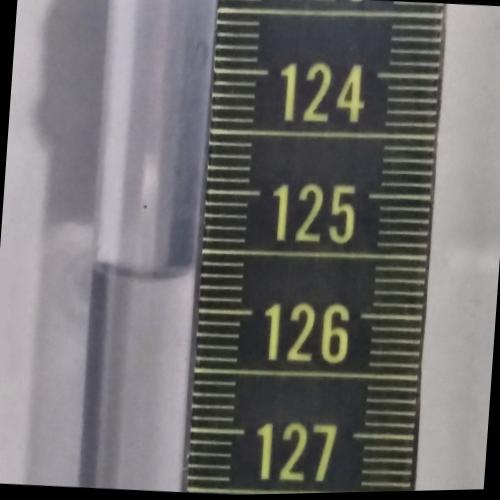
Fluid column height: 125.7 cm